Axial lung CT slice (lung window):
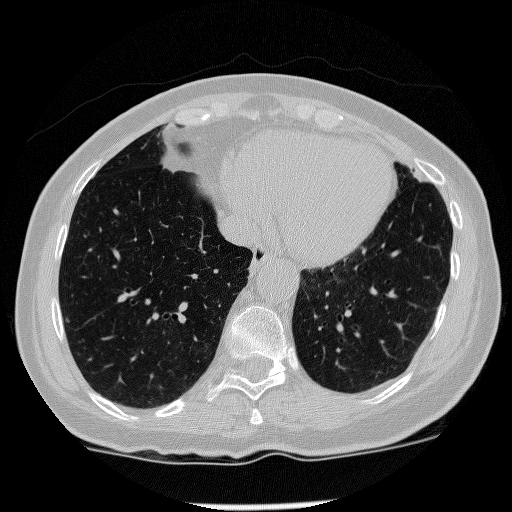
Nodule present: no